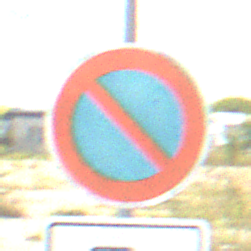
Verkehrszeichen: EingeschraenktesHalteverbot
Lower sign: HinweisDurchSinnbild15
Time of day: Midday
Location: Outdoor (Suburban)
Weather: PartlyCloudy
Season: Summer
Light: Natural